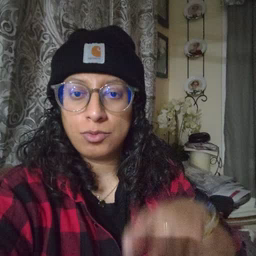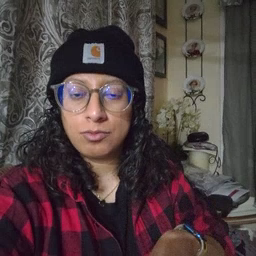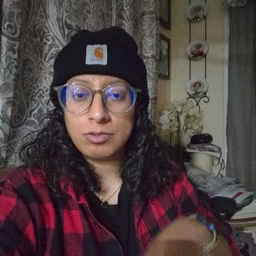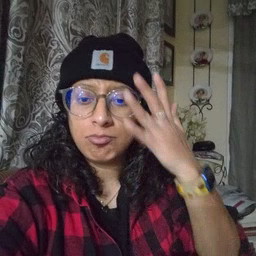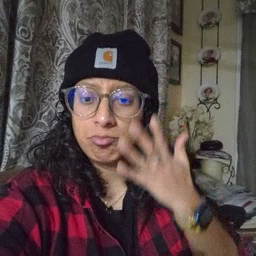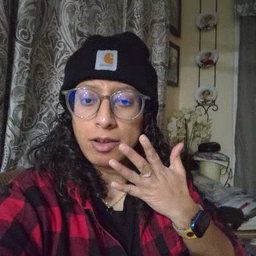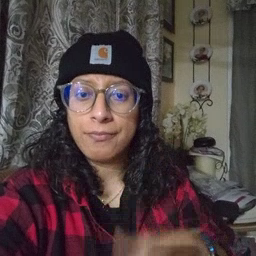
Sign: sad